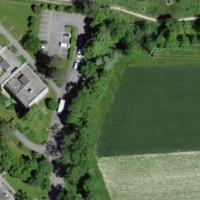
EUNIS habitat code: 52
Species observed at this site:
Prunus spinosa